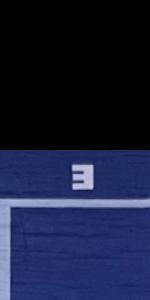
Label: Empty